Field crop: maize
Growth stage: 1
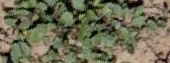
Species: convolvulus